Field crop: maize
Growth stage: 2
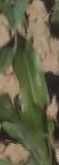
Species: maize